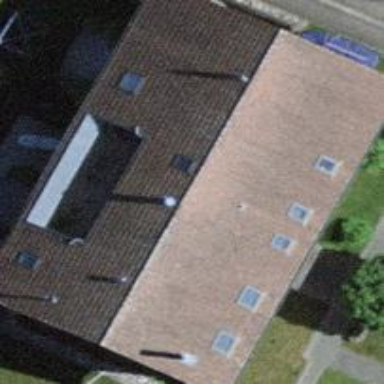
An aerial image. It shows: Residential building.